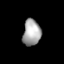
Tissue: lung
Cell type: Endothelial cells
Senescence score: 0.6445
Nuclear area (px): 459
Mean DAPI intensity: 167.153